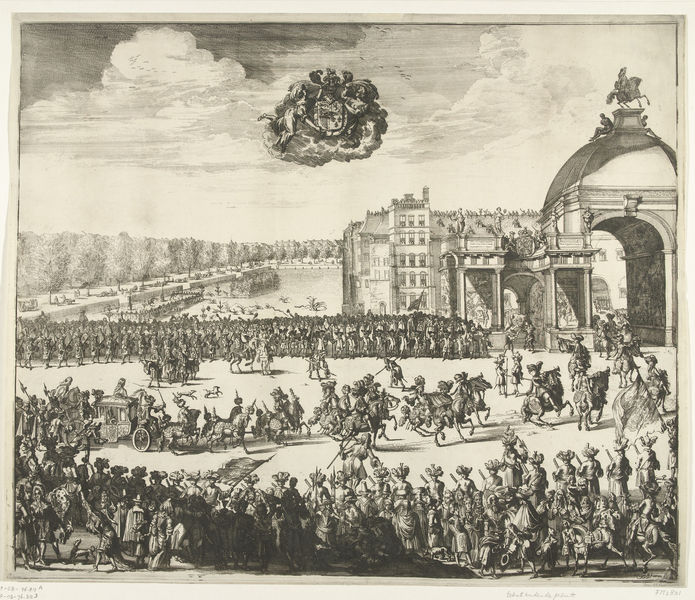
Titel: Intocht van koning Willem III te Den Haag
Künstler: Jan van Vianen
Standort: Amsterdam
Institution: Rijksmuseum
Schlagwörter: cheval, chevaux, ville, architecture, arc, chateau, palais, fassade, hommes, place, assemblage, fassades, l'arc, l'arche